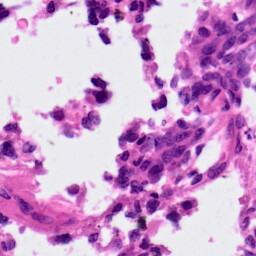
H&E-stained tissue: Ovarian